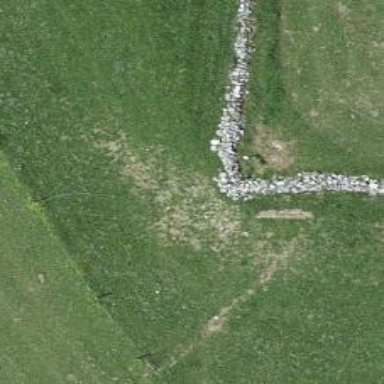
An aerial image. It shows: Wall is shown in the image.